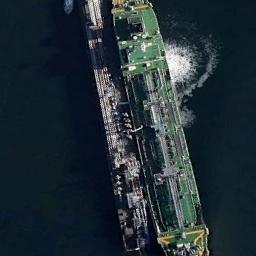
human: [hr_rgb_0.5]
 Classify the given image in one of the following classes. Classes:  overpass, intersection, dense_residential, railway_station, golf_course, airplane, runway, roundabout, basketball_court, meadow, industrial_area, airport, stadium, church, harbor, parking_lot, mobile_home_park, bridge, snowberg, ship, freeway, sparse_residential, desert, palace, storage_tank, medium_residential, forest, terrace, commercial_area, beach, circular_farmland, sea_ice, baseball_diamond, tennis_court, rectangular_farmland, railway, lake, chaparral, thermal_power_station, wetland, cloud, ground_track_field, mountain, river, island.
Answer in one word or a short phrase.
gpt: ship